Aerial crown-view tile of a tropical tree (Barro Colorado Island, Panama), acquired 20241112:
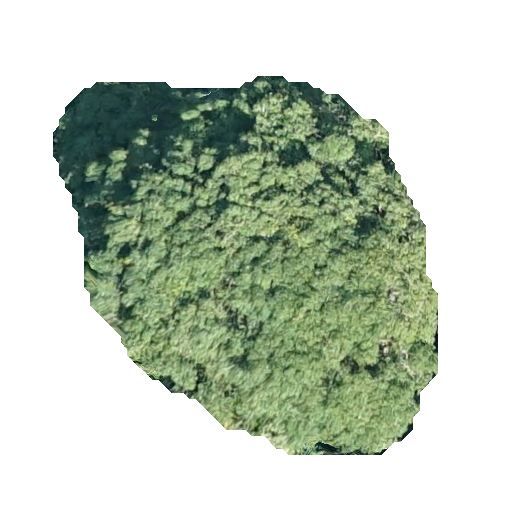
Species: Handroanthus guayacan
GBIF accepted scientific name: Handroanthus guayacan
Crown area: 169.518 m²